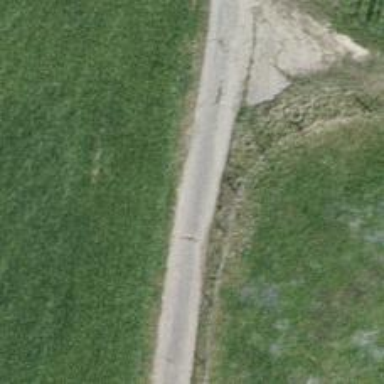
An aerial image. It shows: Paved track with grade 1 tracktype.